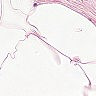
Metastatic tissue present: no